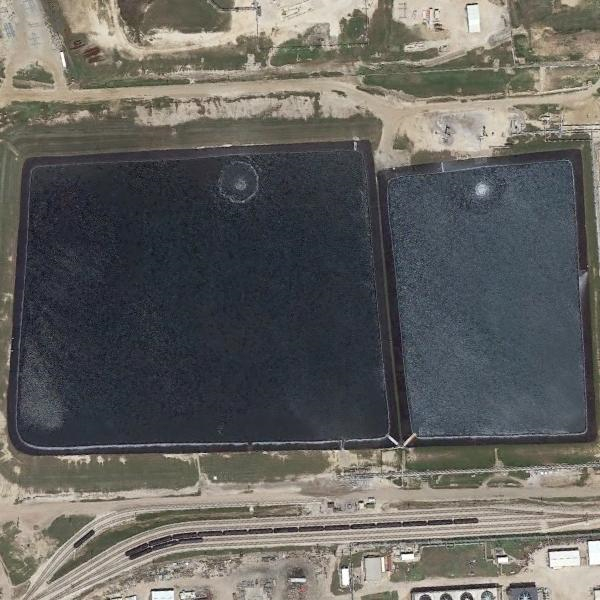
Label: Pond